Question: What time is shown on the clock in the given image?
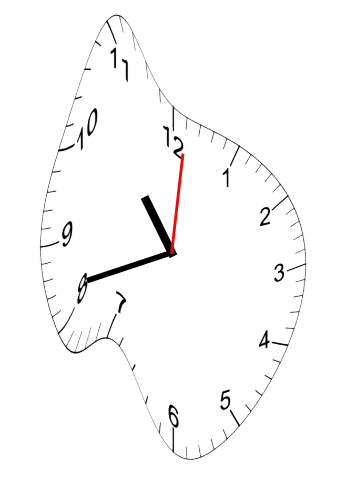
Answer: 10:42:01